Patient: sex M, age 71
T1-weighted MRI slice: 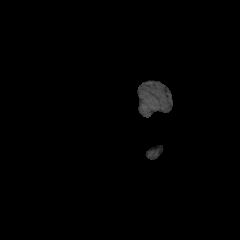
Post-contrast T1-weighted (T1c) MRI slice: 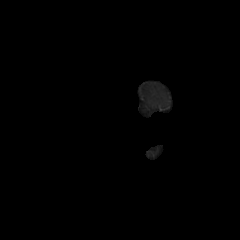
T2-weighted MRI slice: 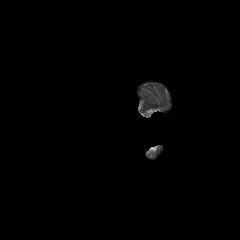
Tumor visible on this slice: no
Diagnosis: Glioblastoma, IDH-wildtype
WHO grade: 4